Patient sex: M
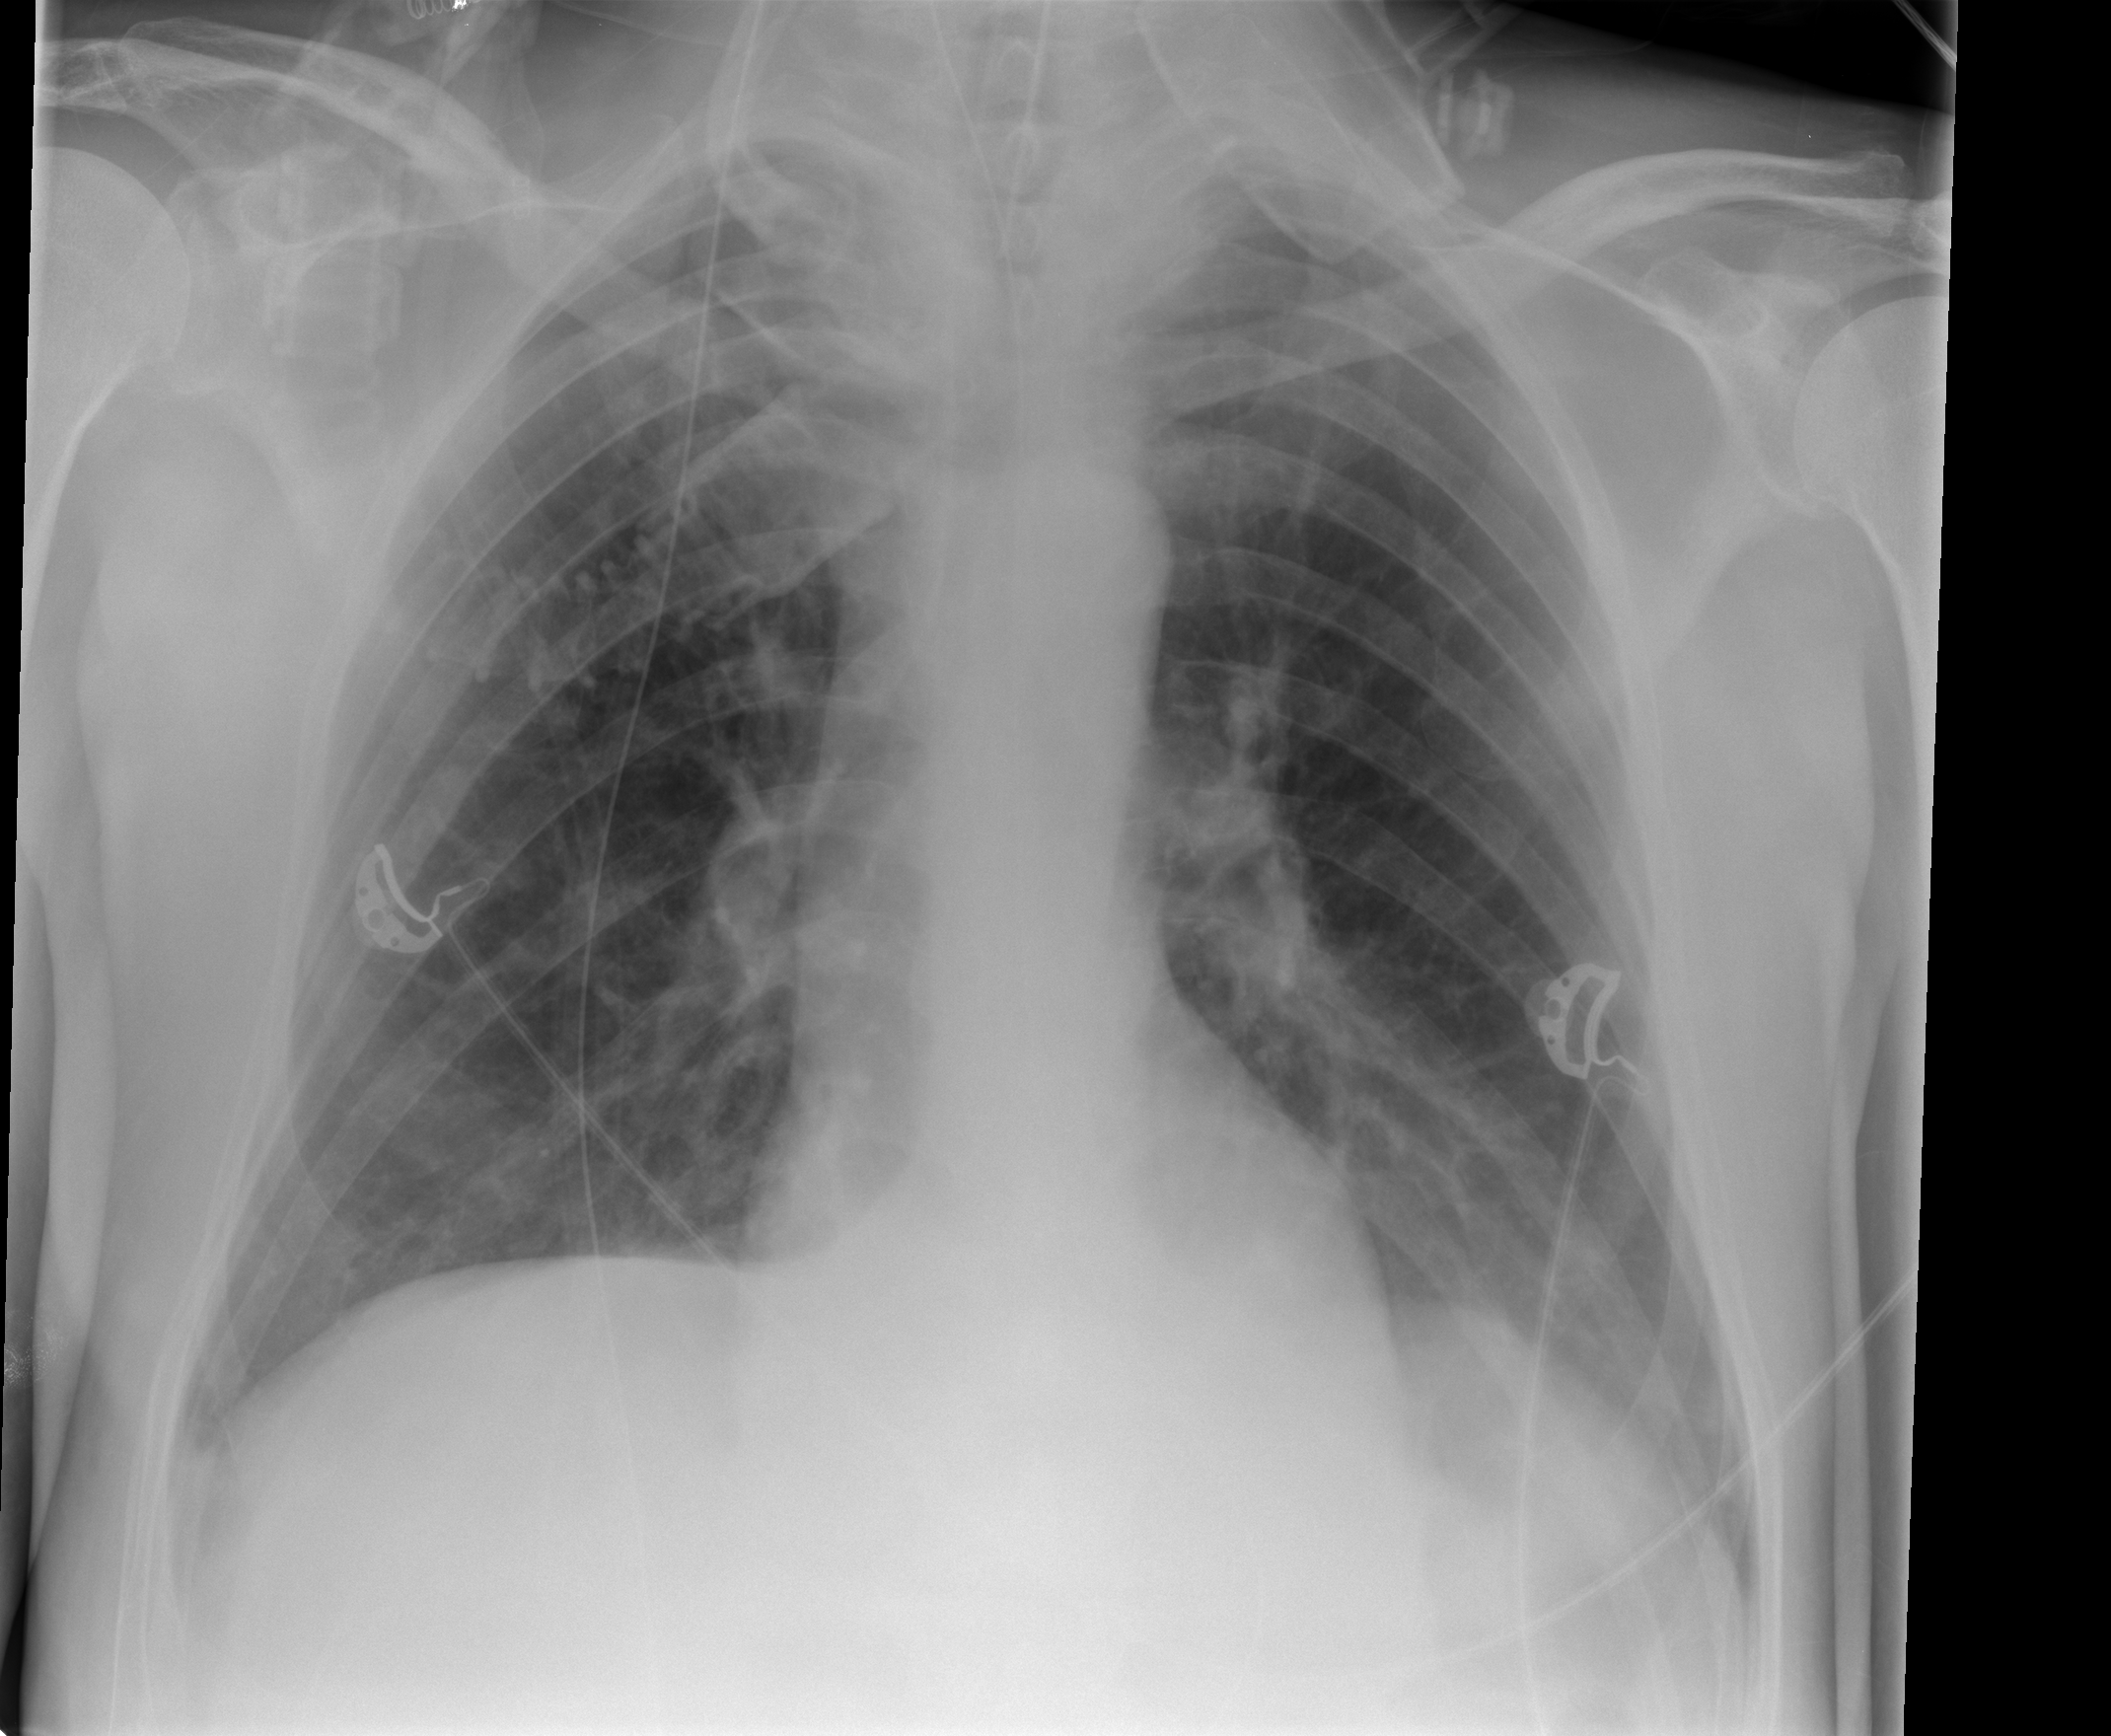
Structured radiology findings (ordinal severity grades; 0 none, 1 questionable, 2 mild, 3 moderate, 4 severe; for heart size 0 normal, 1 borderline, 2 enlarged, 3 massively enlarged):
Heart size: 0
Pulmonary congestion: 1
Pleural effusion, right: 0
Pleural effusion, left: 0
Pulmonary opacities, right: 0
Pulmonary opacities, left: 0
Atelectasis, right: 2
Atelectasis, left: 2